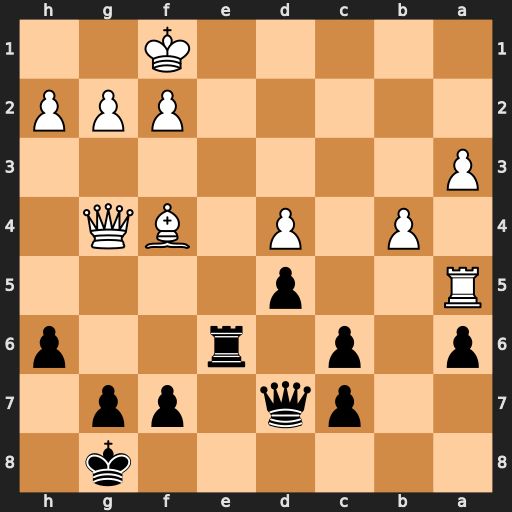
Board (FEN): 6k1/2pq1pp1/p1p1r2p/R2p4/1P1P1BQ1/P7/5PPP/5K2
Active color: b
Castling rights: -
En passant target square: -
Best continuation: Re1+ Kxe1 Qxg4